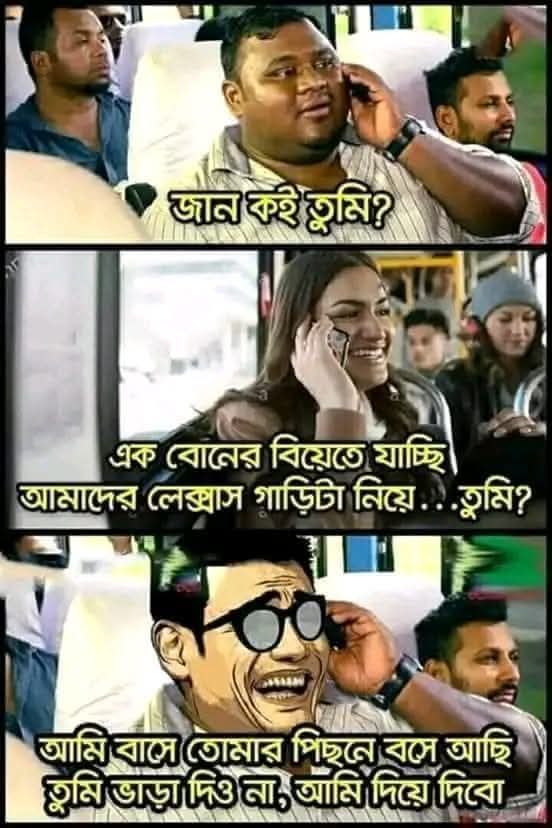
Text: জান কই তুমি?
এক বোনের বিয়েতে যাচ্ছি আমাদের লেক্সাস গাড়িটা নিয়ে...তুমি?
আমি বাসে তোমার পিছনে বসে আছি তুমি ভাড়া দিও না, আমি দিয়ে দিবো
Label: Non Hate